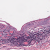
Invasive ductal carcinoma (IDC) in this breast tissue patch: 0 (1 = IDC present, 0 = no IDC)